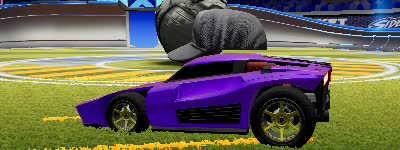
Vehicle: breakout